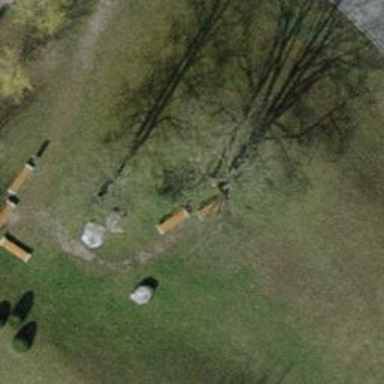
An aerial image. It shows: Brown bench.